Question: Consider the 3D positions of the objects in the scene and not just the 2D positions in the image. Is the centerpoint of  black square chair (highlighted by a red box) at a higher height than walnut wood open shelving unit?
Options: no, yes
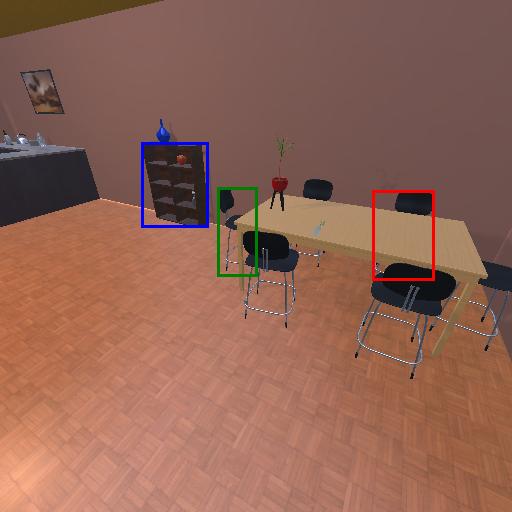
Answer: no